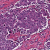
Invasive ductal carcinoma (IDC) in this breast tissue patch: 1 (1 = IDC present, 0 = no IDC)